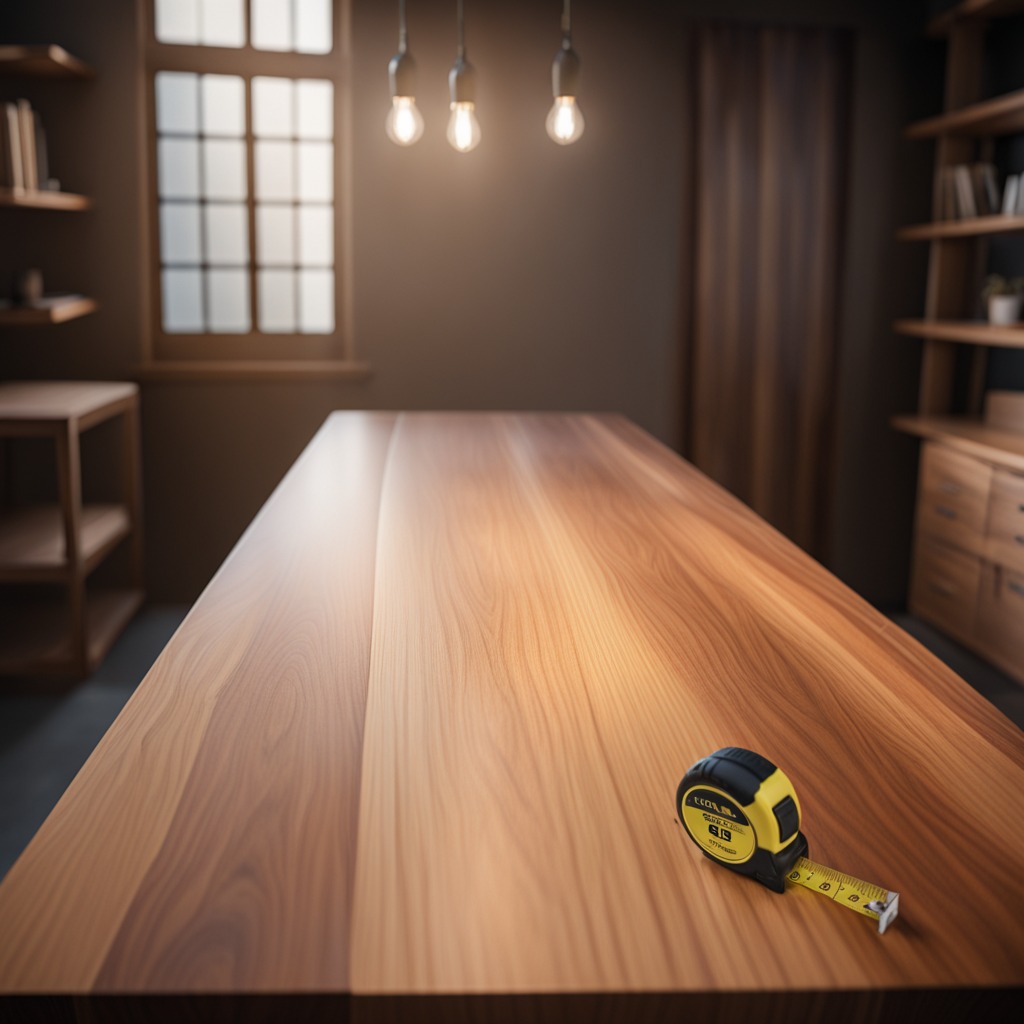
A measuring tape is lying on a wooden table in a carpentry studio.